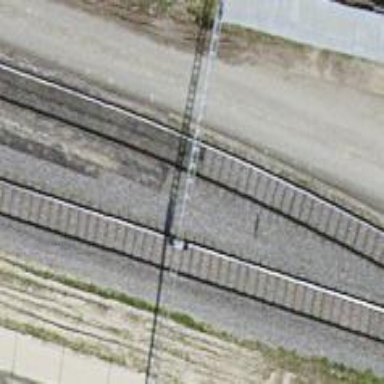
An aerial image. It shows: Siding railway track with one rail.